Question:
initially in my chat application the reply on a chat is hidden and shows only count on the red box when user clicks on red button it shows all the reply by other users and in the end a input box for reply, all inside the blue box. How I can draw this shape using CSS.
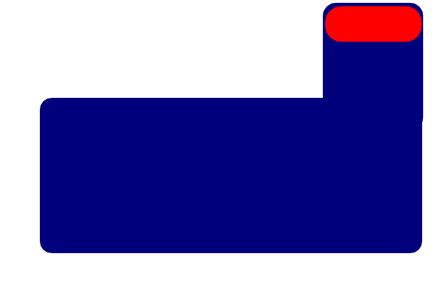
Answer: Here's an example <URL>.
Spend all of your time playing with the CSS in the upper right hand corner, and watch what happens.
CSS
'''
.holder {
width: 500px;
height: 400px;
border: 0px solid black;
}
.upper {
height: 30%;
border: 0px solid red;
}
.littleblue {
height: 100%;
width: 35%;
background-color: blue;
border-radius: 20px 20px 0px 0px;
float: right;
}
.littlered {
width: 90%;
height: 40px;
background-color: red;
margin: 10px auto;
border-radius: 20px;
}
.lower {
height: 70%;
background-color: blue;
border-radius: 20px 0px 20px 20px;
border: 0px solid green;
}
'''